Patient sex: F
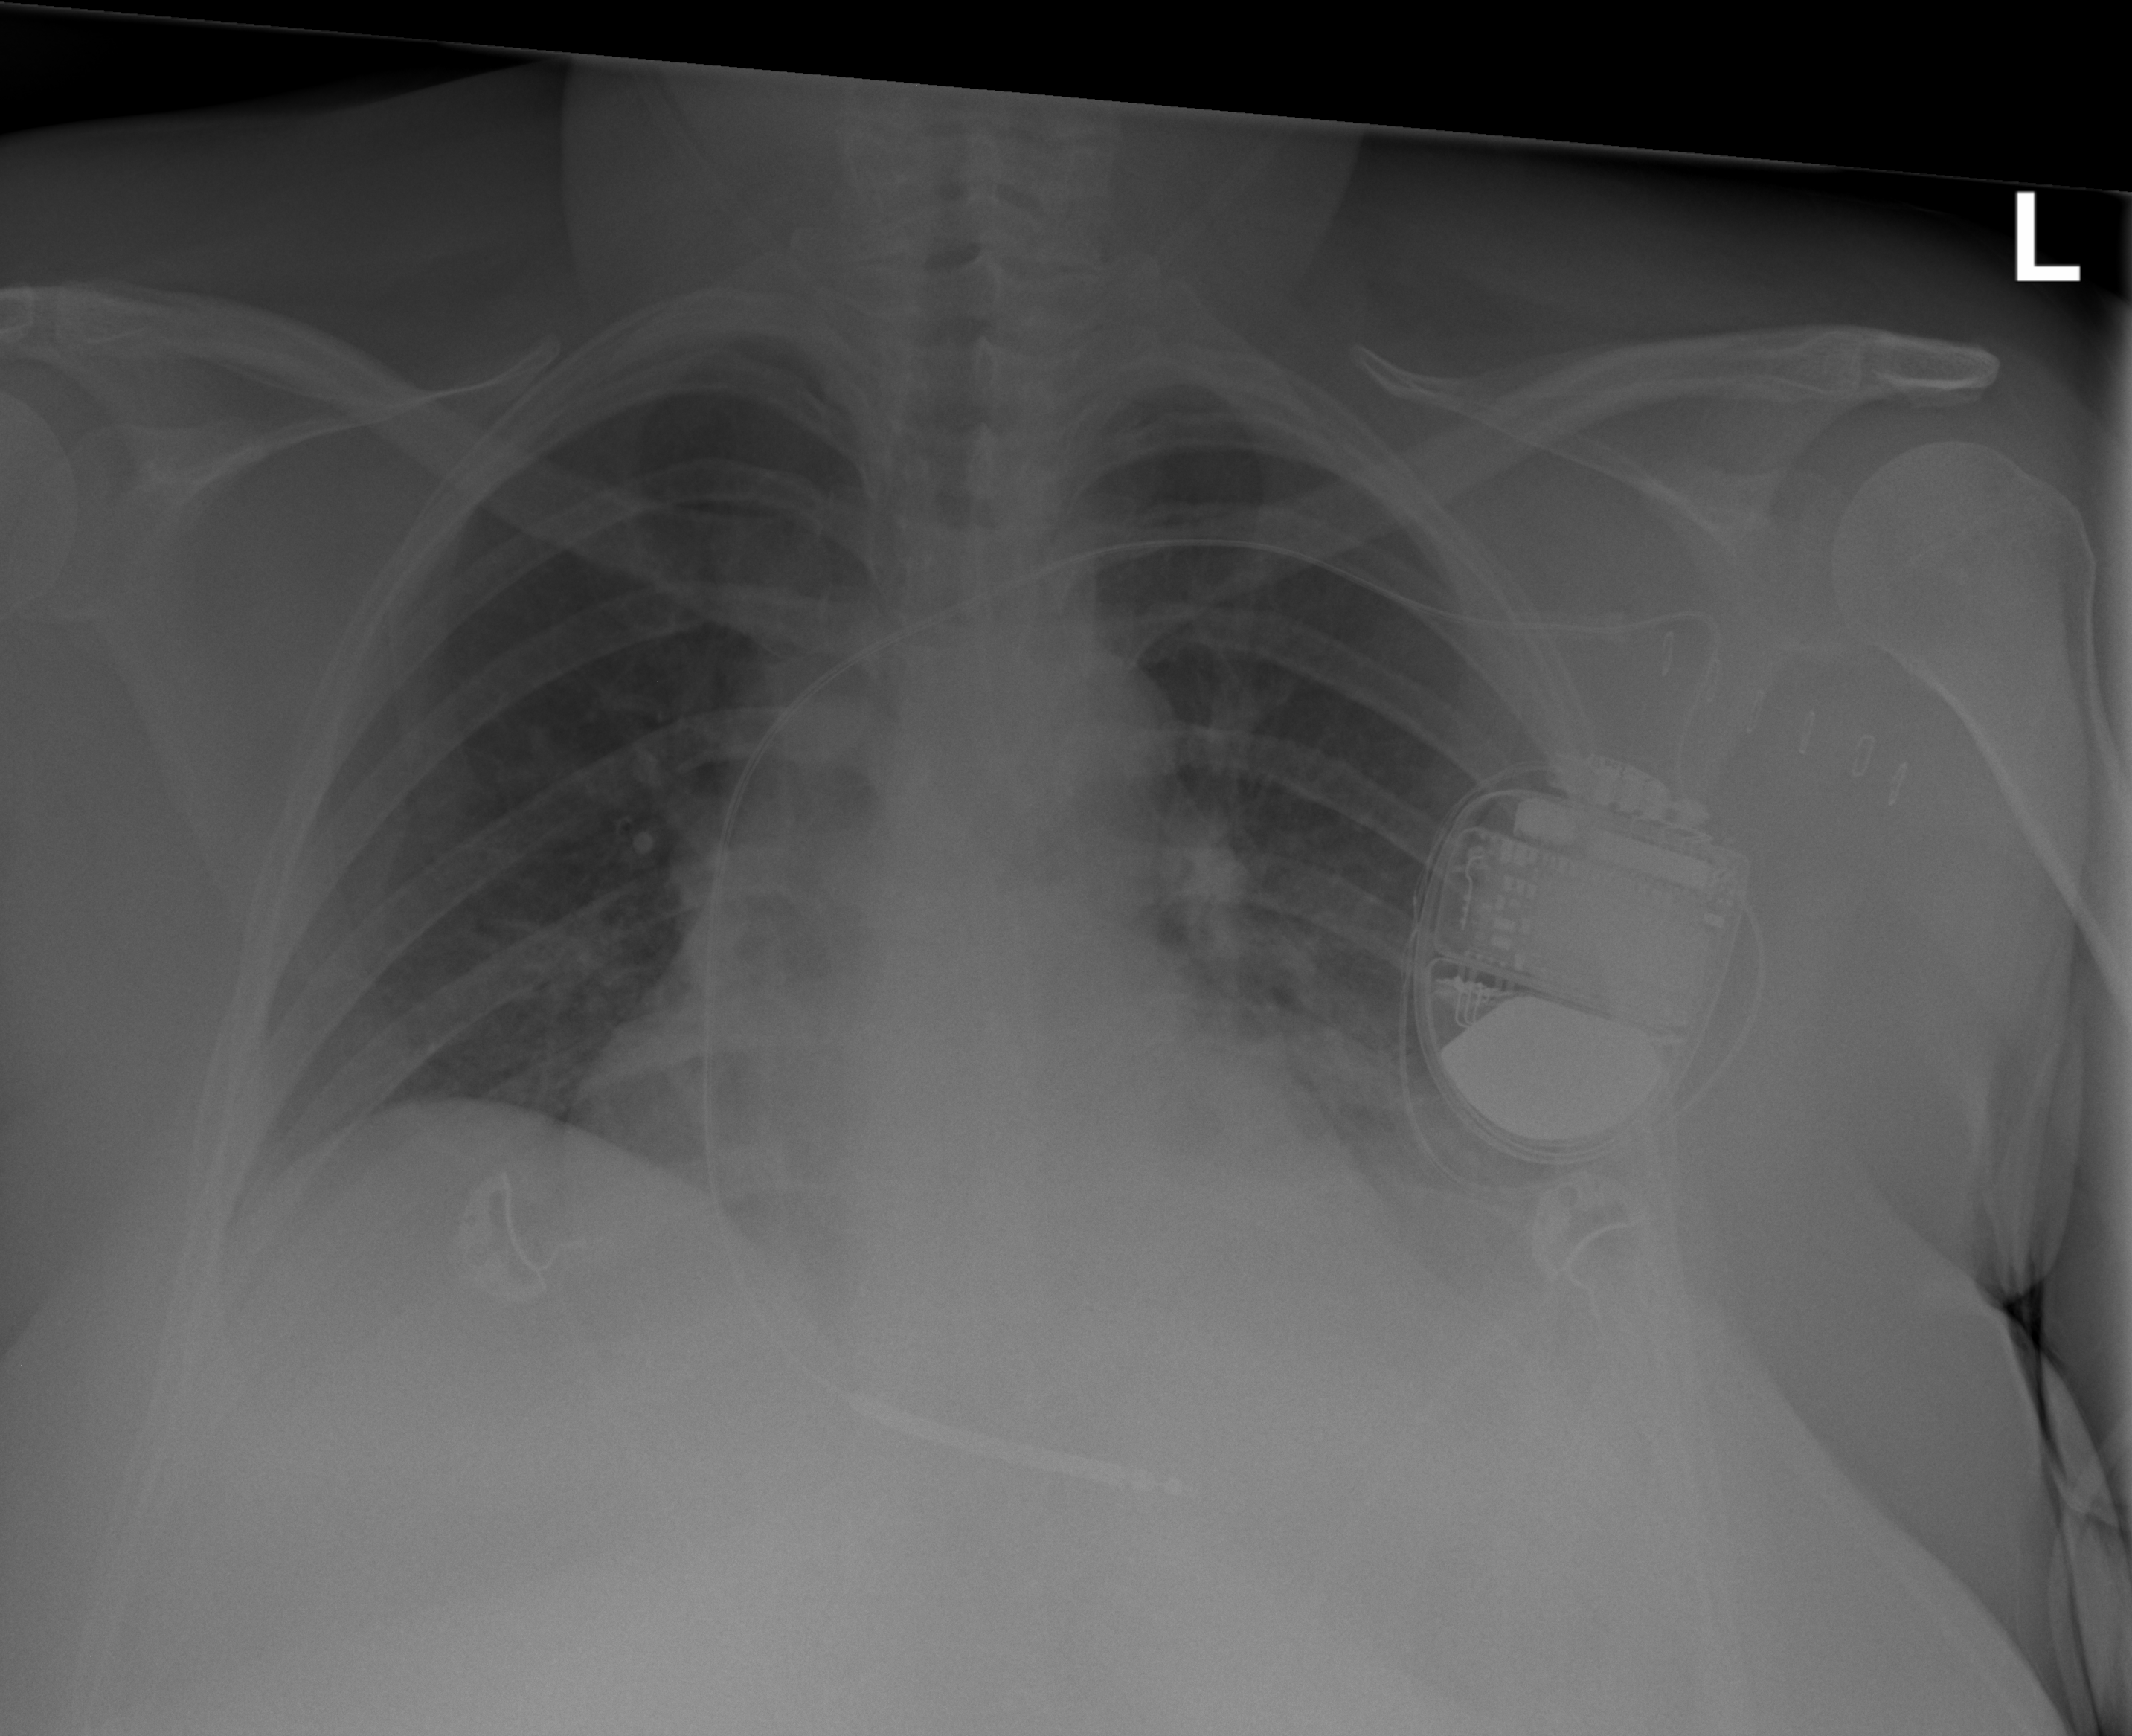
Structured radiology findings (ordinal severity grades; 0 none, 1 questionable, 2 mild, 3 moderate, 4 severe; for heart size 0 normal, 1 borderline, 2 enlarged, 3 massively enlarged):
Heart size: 0
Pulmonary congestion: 0
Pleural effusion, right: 0
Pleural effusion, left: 3
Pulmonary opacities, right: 0
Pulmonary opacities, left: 0
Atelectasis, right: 0
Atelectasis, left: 2